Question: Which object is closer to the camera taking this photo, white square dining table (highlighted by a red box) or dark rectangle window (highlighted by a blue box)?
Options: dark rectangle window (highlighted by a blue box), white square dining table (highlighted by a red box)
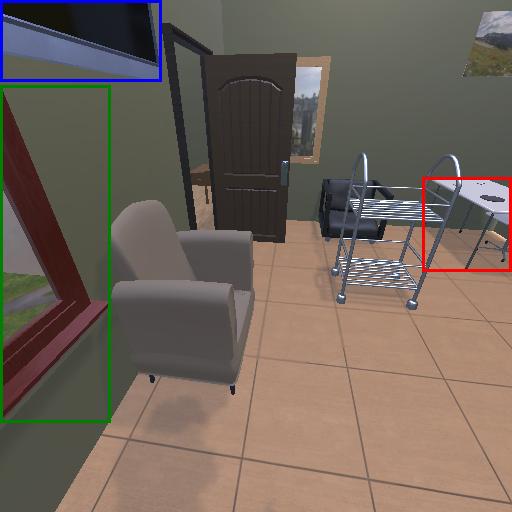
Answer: dark rectangle window (highlighted by a blue box)